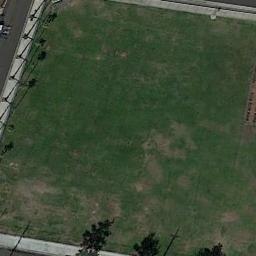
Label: meadow